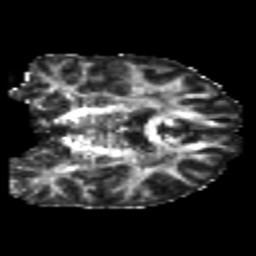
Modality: FA
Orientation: coronal
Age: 21
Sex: male
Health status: healthy
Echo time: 0.074 s